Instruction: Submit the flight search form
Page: home
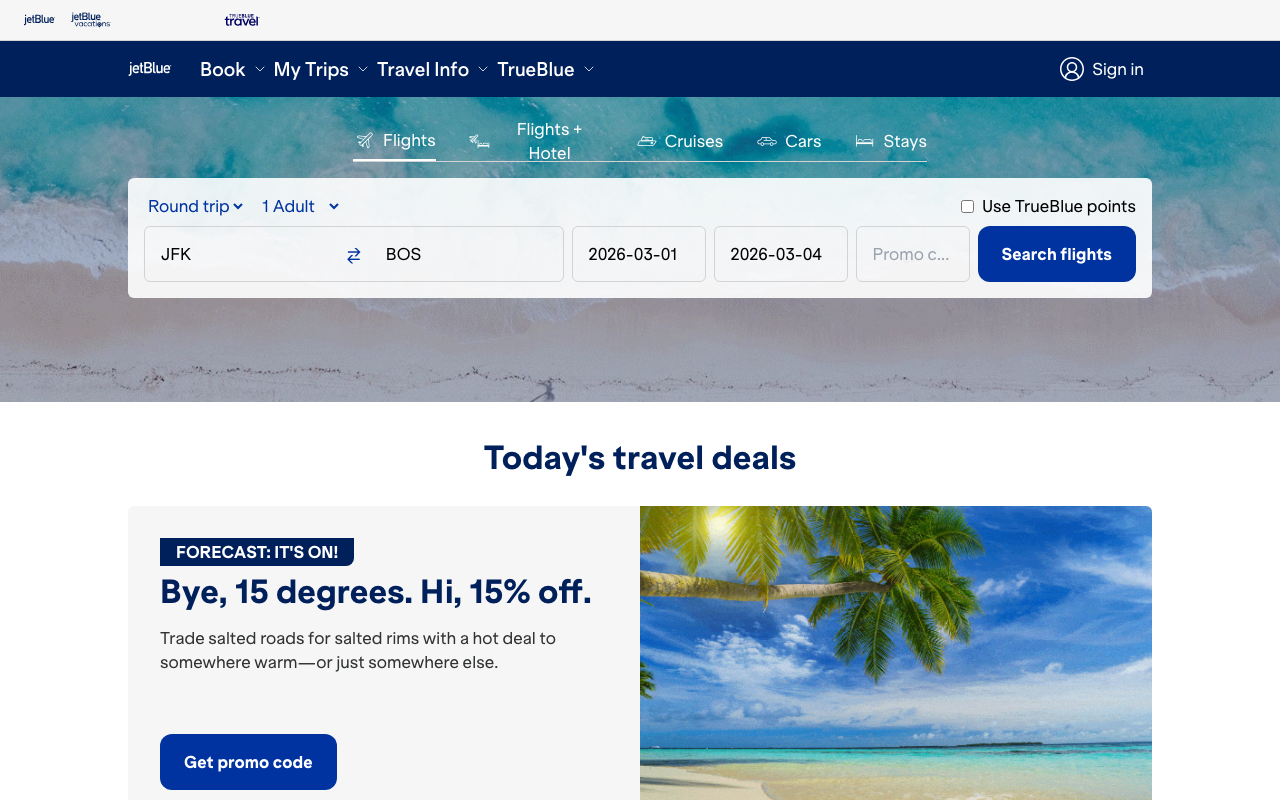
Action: click